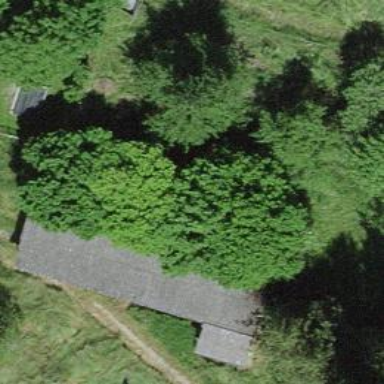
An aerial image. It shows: Farm auxiliary building.